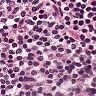
Metastatic tissue present: no